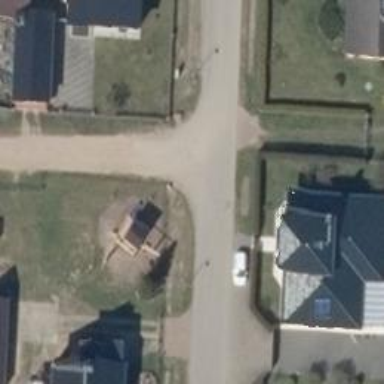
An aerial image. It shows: Residential road made of concrete plates.